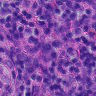
Metastatic tissue present: no